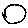
Label: circle